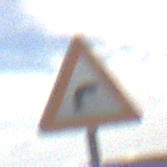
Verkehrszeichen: KurveRechts
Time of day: Midday
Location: Outdoor (Nature)
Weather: PartlyCloudy
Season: NotSpecified
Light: Natural